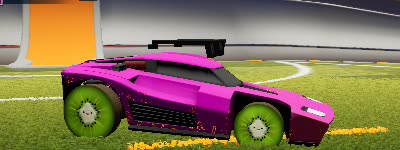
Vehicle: breakout